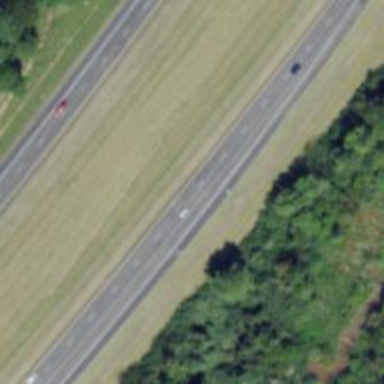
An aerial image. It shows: Motorway.